Question: I have been thinking about this problem for a while now and haven't been able to conceptualize the best way to do it despite much thinking and many attempts. I need to know best practices for how the data-flow of an interactive web application can be best organized, in terms of database, server-side code, and client-side code. The languages I am working with now are MySQL for the database, PHP for the server side language, and JavaScript/CSS/HTML/jQuery for client-side code. I am trying to find a clever way to let the user safely do things like select, update, delete, and insert from the database, and have it display in a pretty format in a web page.
I am already very good at making great looking interactive websites, writing awesome PHP applications, and setting up organized and efficient database schemas. However I have been struggling at finding an abstract and efficient methodology that connects them all together. That is simply not an option for me. I am the type of person that needs to understand the way things work and what they do. I would however, look at an existing framework for pointers, but all of them that I've look at so far have mostly just confused me.
Here are some things to consider about my framework:
1. The PHP code returns data from the MySQL server and back to the client-side in JSON format. For example, a query to the database for Martin Scorsese movies might return something like: { totalRecords: 2, records: [{ title: 'The Departed', year: '2006' }, { title: 'Goodfellas', year: '1990' }] }
The client side receives and parses this.
2. For invalid calls to the database, such as an invalid login, would it be better to return a valid HTTP response with "false" (thus invoking a success callback), or return an invalid HTTP error message (thus invoking a failure callback).
3. I am unsure how to set up the PHP. Should I make one function for each type of mysql operation (e.g. "SELECT", "UPDATE", "DELETE", and "INSERT") ? Should it just be a functions library or all contained in a class? Would for some reason there need to be multiple classes or some sort of class hierarchy? What are some good practices of data access?
4. I have been using jQuery's ajax function to make calls from the client-side to the server-side to retrieve a JSON string and then parse it. The success callback function is invoked on a successful call, which is what receives the JSON formatted string. From here I pretty much don't know what to do. I was thinking of sending the returned JSON string into a function of some sort that would parse the JSON and return something like a HTML formatted table to display the results. However, I would not be sure how to set up the class hierarchy.
5. My boss at work was telling me about a hierarchy that looks something like this:

However, I am not completely sure why so many pieces are needed such as the Data-Connector, Adapter, Manager/Provider, Controller, and View. I am sure I will need some of them but not all and I am also not sure what the best way would be to set up the class structure. Note that I am somewhat new to a MVC approach.
The code needs to be as abstract and re-usable as possible! Currently I have a ton of spaghetti code and it makes me cry on the inside :'-(
So uh... this is where I am at currently. Any help would be greatly appreciated as I feel like I am a lost puppy not getting it and that any code I write quickly is becoming sloppy and not-usable or maintainable. If you could provide any insight to your own framework that you use, or take the time to read my long post and evaluate my own, any input to make me think about it in a different way would be highly appreciated. :-)
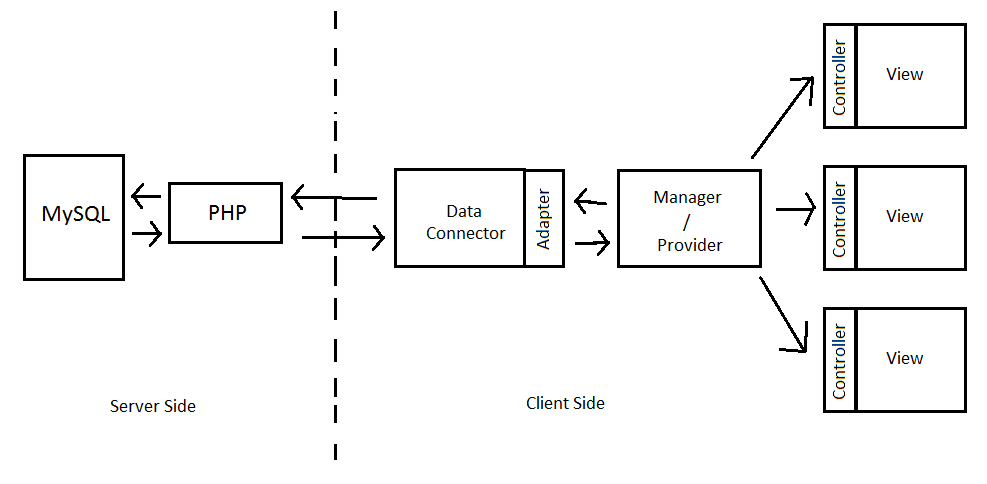
Answer: Read this book: <URL> or something comparable about design patterns. Consider revisiting existing open source frameworks and ask questions. I know from personal experience that coding before research and design on complex projects is a waste. Even if you don't produce anything from this you will have learned something useful.